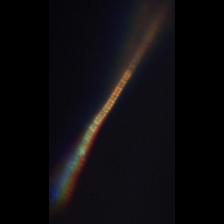
Taxon: Chaetoceros
Group: Diatoms